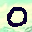
Label: 0